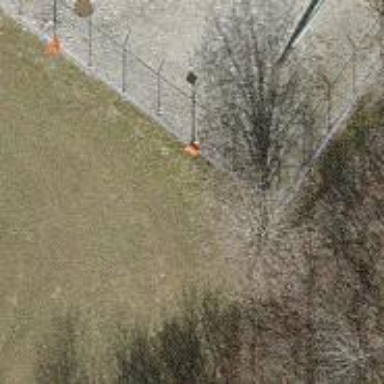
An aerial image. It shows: Pole supporting roof covering pipeline marker.